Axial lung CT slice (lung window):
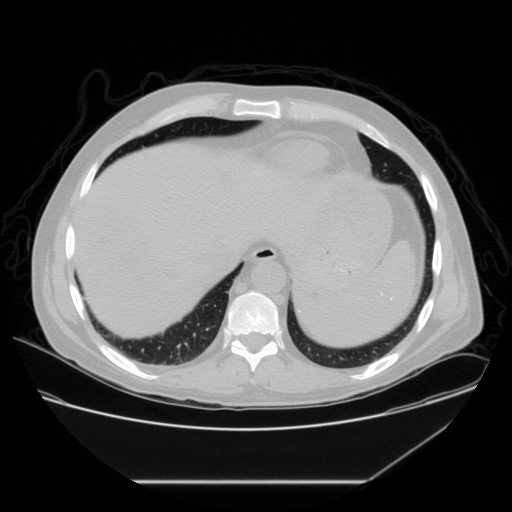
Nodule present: no